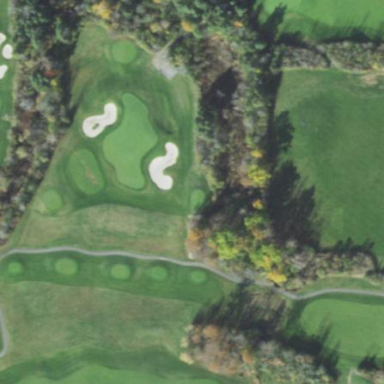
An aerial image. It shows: Scenic view of water hazard on golf course. The natural water feature adds beauty to the landscape.